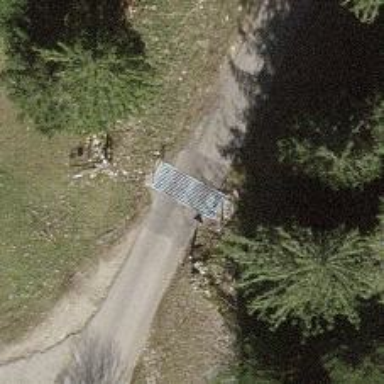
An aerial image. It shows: Cattle grid barrier.